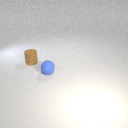
small brown rubber cylinder to the left of small blue rubber sphere